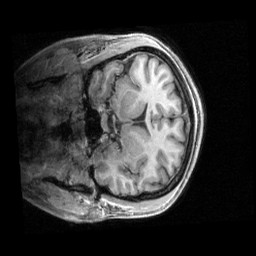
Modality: T1w
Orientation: coronal
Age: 22
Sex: female
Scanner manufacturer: siemens
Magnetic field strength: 3 T
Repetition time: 2.4 s
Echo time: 0.00231 s